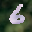
Label: 6